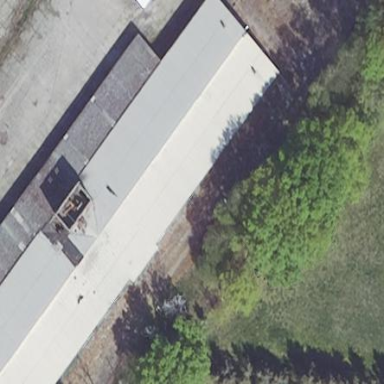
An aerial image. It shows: Gabled farm auxiliary building with grey roof. The roof is oriented along the structure.